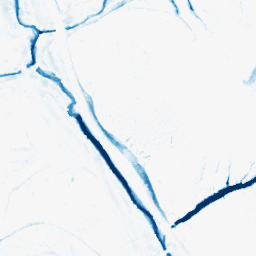
Category: morphological
Decomposition family: morphological_ellipse
Decomposition parameters: operation: closing
width: 10
height: 10
Upsampling method: bicubic
Upsampling parameters: scale: 8
Upsampling scale: 8